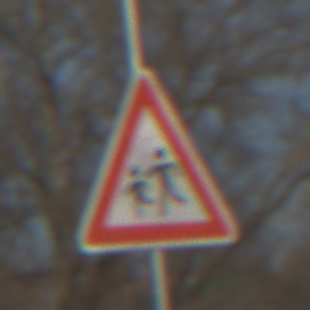
Verkehrszeichen: KinderRechts
Umgebung: Outdoor, Nature
Tageszeit: MorningAfternoon
Wetter: PartlyCloudy
Licht: Natural
Jahreszeit: NotSpecified
Kontrast: HighContrast